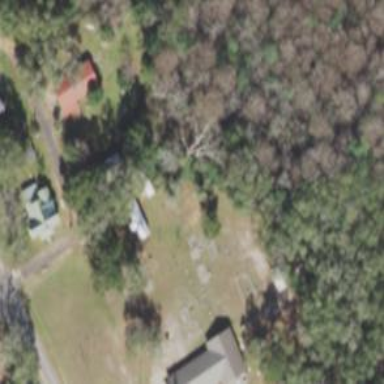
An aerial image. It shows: Cemetery.